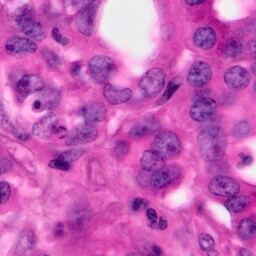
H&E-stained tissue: Pancreatic